Aerial crown-view tile of a tropical tree (Barro Colorado Island, Panama), acquired 20250124:
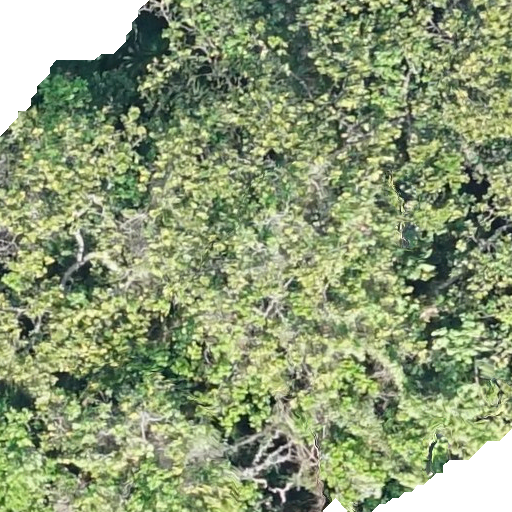
Species: Anacardium excelsum
GBIF accepted scientific name: Anacardium excelsum
Crown area: 544.913 m²